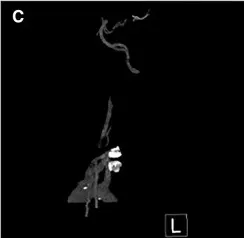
Stenosis of cranial and carotid arteries. Lateral view (right side).
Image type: radiology (ct)